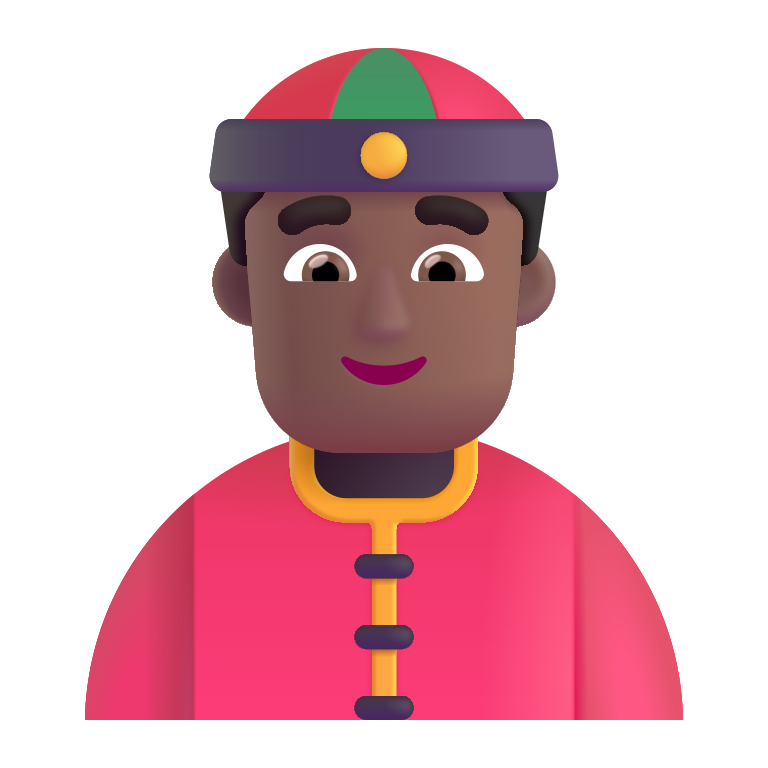
person with skullcap color  dark